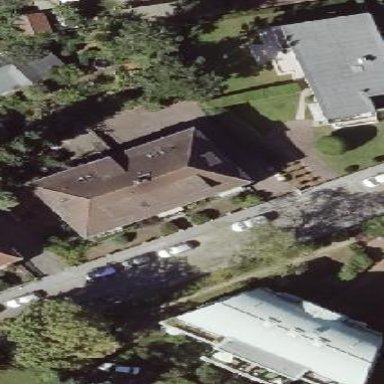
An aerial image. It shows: Apartment building with hipped roof.